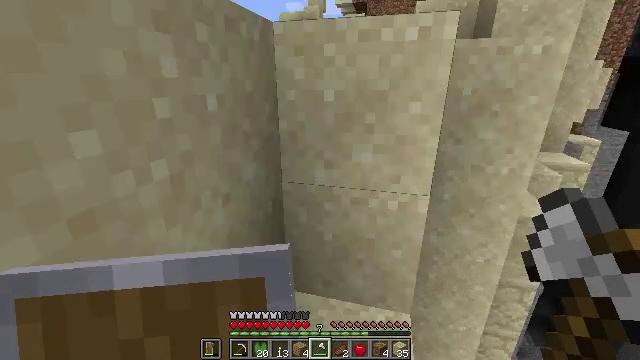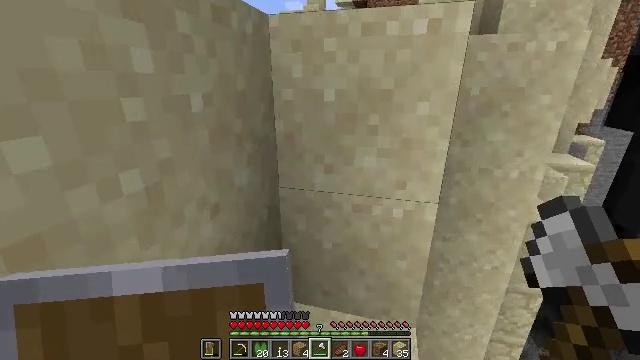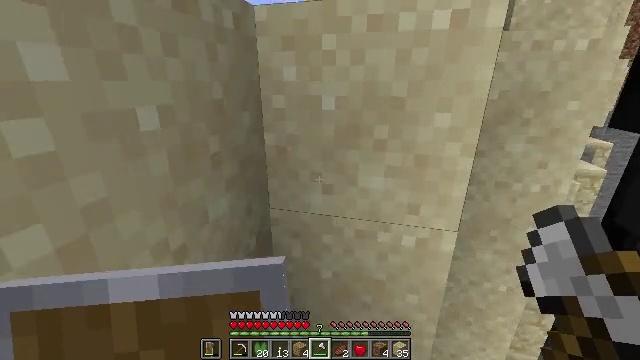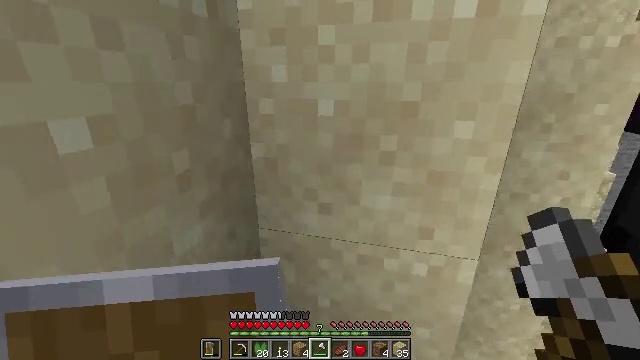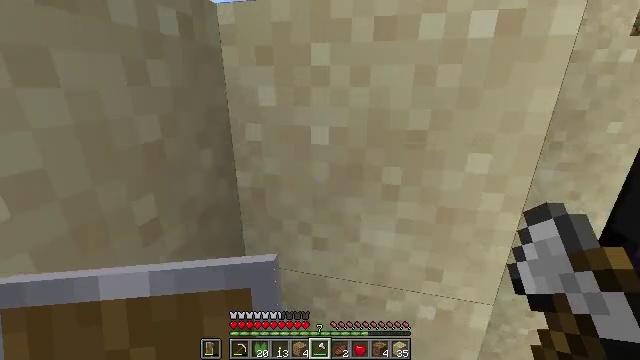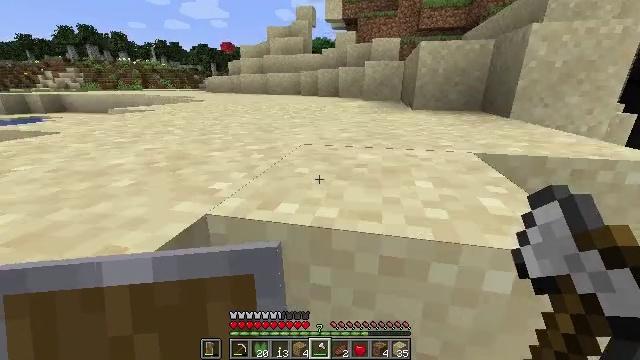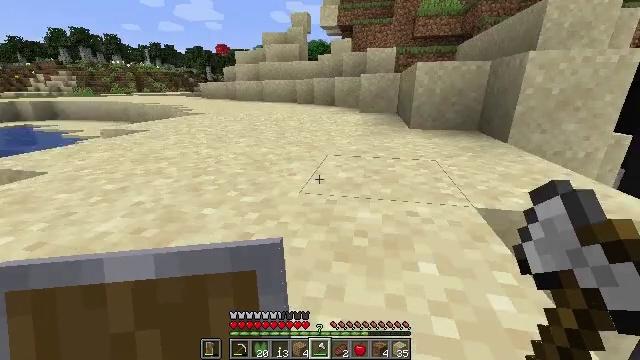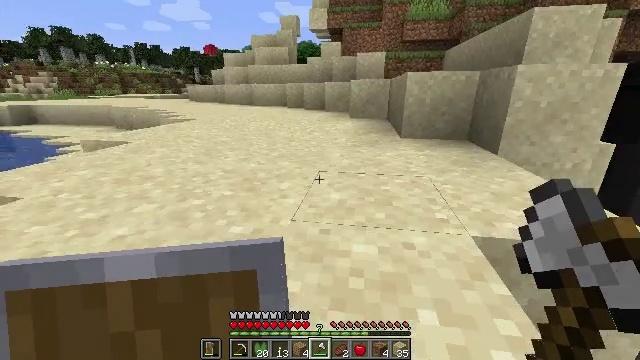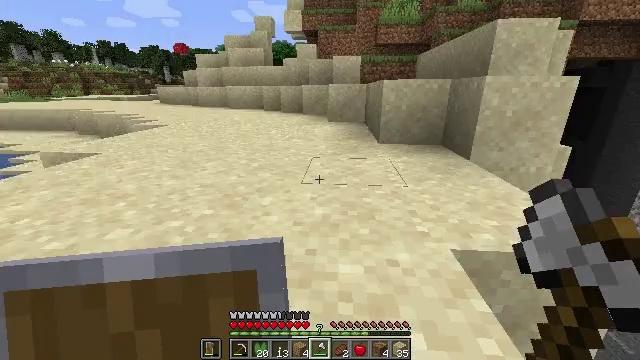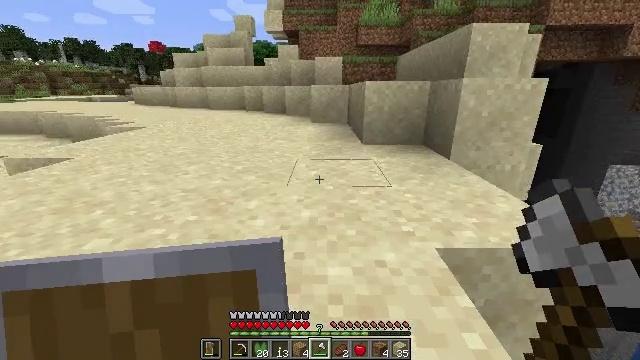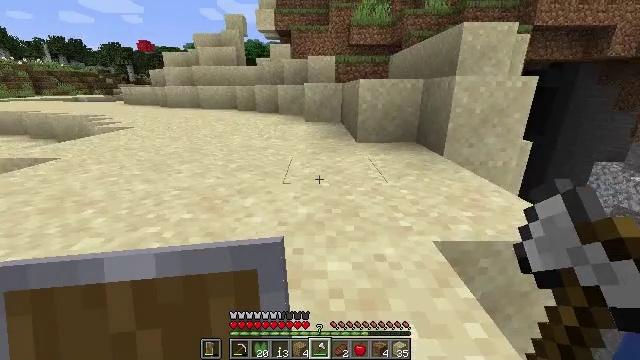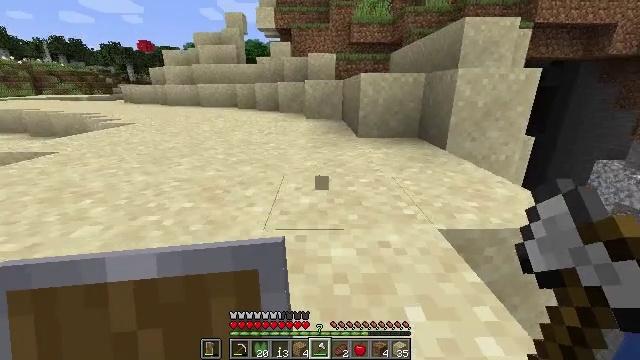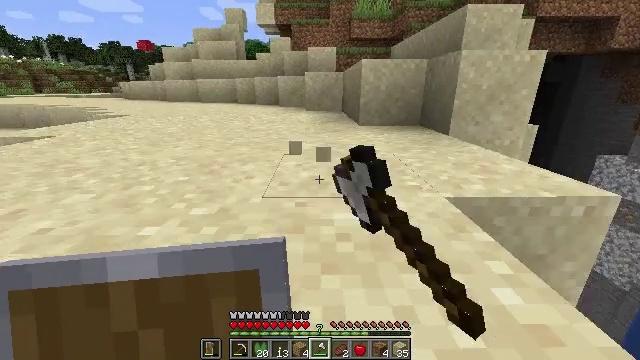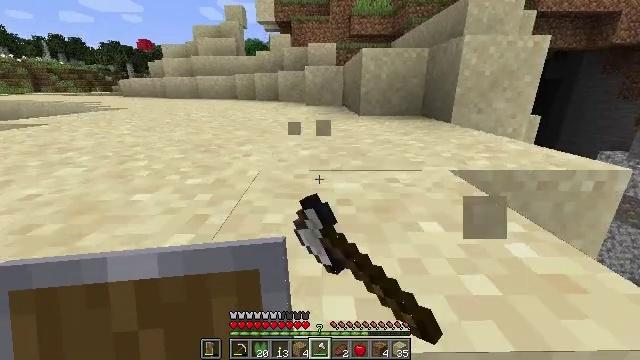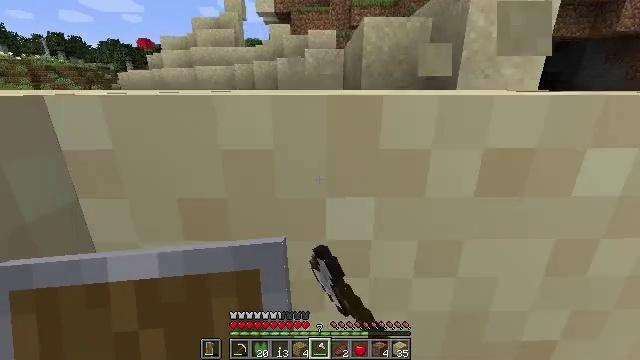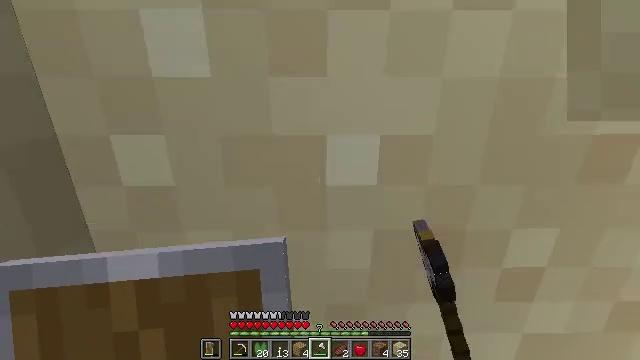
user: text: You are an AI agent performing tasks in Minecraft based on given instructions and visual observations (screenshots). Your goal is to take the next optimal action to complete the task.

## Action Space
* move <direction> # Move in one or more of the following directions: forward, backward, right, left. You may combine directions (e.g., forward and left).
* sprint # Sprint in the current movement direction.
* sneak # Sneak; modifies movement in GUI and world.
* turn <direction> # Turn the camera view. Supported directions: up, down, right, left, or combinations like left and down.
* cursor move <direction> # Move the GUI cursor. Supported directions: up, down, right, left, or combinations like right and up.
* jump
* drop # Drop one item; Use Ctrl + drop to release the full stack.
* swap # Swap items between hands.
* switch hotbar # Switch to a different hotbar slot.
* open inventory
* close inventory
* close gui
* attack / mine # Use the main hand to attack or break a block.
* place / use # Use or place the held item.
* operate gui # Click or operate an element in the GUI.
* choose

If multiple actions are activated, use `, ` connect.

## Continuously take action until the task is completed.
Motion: motion action
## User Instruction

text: Dig up some sand.
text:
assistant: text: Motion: move forward
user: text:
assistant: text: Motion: move forward
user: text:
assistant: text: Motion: move forward
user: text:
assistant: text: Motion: move forward, jump
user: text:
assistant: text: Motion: move forward, turn right, jump
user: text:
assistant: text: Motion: move forward, jump
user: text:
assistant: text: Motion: turn right
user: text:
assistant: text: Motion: turn right
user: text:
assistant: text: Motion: turn right
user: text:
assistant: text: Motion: turn right
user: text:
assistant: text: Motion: attack / mine
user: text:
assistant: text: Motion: attack / mine
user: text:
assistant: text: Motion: attack / mine
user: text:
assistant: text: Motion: attack / mine
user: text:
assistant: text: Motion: attack / mine
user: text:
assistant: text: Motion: attack / mine
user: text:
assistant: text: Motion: attack / mine
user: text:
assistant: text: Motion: attack / mine
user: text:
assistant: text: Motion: attack / mine
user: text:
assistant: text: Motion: attack / mine
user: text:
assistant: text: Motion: attack / mine
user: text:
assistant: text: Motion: attack / mine
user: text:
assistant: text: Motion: attack / mine
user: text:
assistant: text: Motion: turn up, attack / mine
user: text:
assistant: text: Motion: attack / mine
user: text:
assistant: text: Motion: attack / mine
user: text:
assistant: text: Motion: attack / mine
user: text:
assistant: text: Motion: attack / mine
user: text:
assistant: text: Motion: attack / mine
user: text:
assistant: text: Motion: move forward, attack / mine